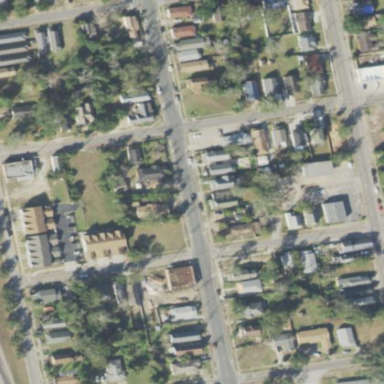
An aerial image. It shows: Residential area composed of single-family homes.